Current action and preconditions to check: trajectory_clear

Your task: For each precondition in the list above, predict whether it will hold at this action.

Consider the current scene as observed from the mobile robot's camera, and analyze the predicted future states of all dynamic agents (e.g., people, animals, vehicles, or any moving entities) within the NEXT SECOND.

IMPORTANT: Only answer "very likely" if you are absolutely certain—based on strong, clear evidence—that a dynamic agent will violate the precondition in the predicted future state. Do NOT answer "very likely" for unlikely, ambiguous, or low-probability risks.

Ask yourself for each precondition: Is there a high probability, with clear and convincing evidence, that the predicted future states of any dynamic agent will interfere with the predicted future state of the currently executing action within the NEXT SECOND, causing that precondition to fail?

Assess the risk level based on these predictions. Use "likely" or "very likely" if motions create a clear risk of interference.

Use "neutral" or "improbable" if agents are nearby but their predicted paths are clearly diverging or non-conflicting.

Failure Risk Categories: "very improbable", "improbable", "neutral", "likely", "very likely"

Answer Format: Output ONLY the probability_of_failure value from these categories: "very improbable", "improbable", "neutral", "likely", "very likely"

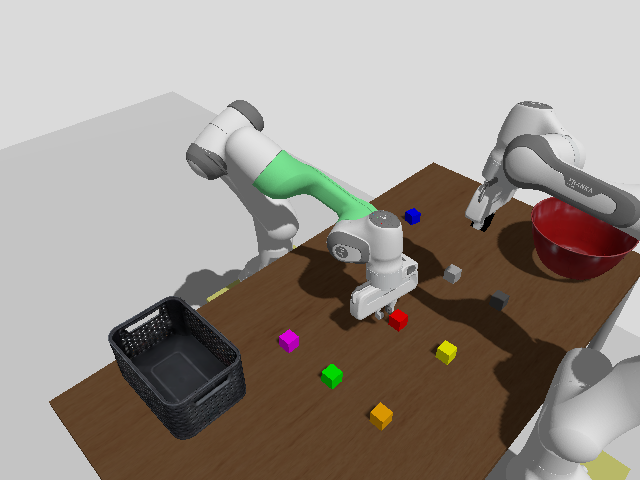

Answer: very improbable